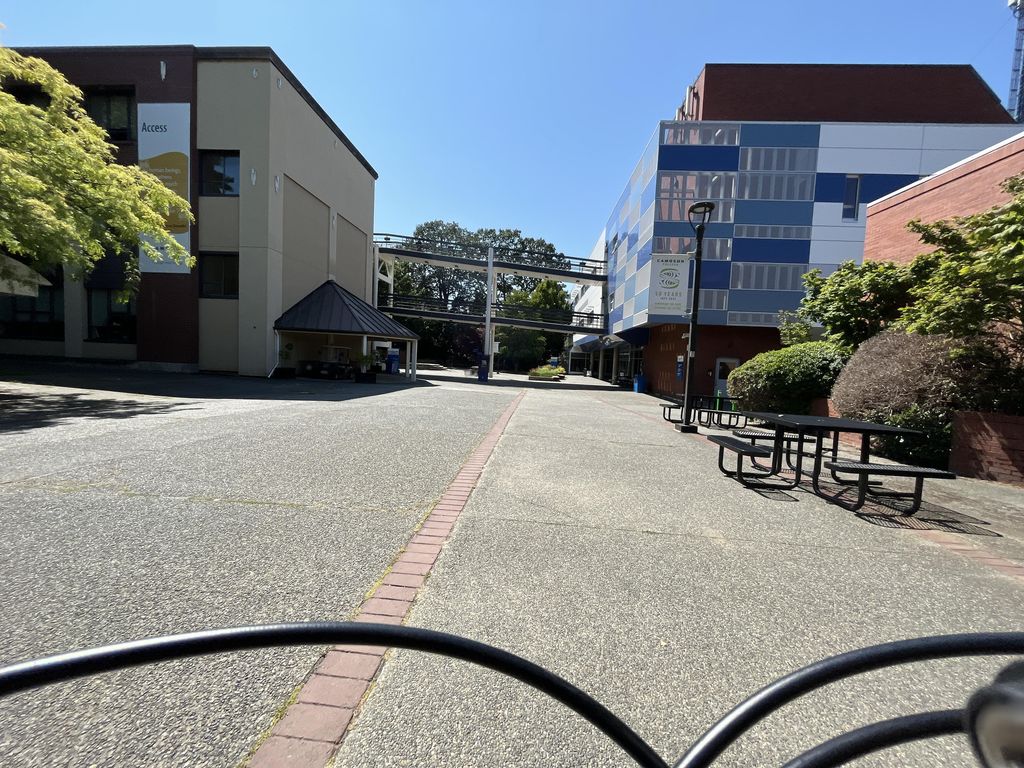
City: victoria